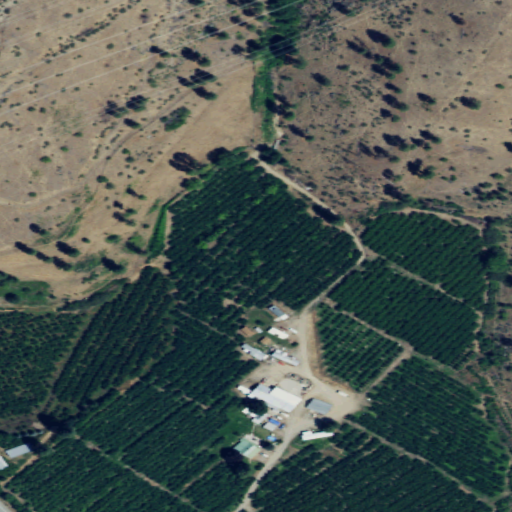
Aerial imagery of valley in Washington named Ringstead Canyon containing cultivated crops, grassland, shrub, pasture, open development, medium intensity development, and low intensity development